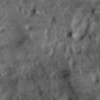
Atmospheric dust classification: not_dusty